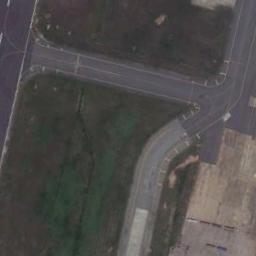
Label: runway